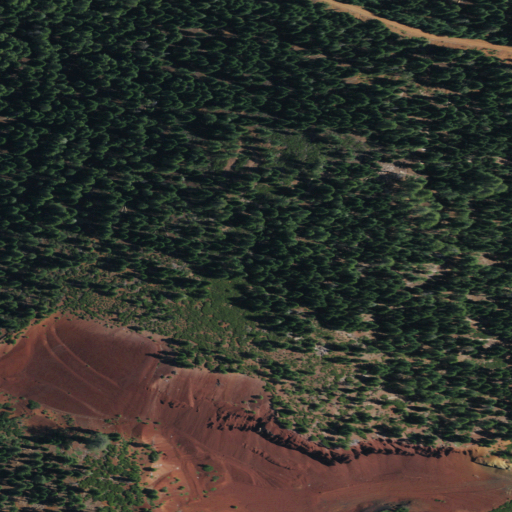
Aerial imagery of mountain in California named Round Valley Butte containing evergreen forest, shrub, and open development